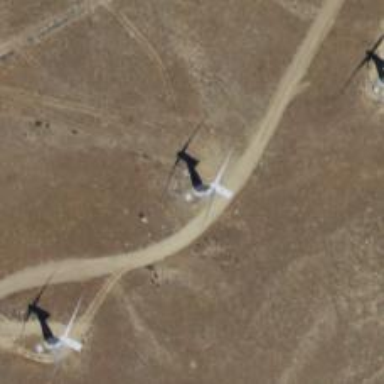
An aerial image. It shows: Wind generator powered by wind turbine.